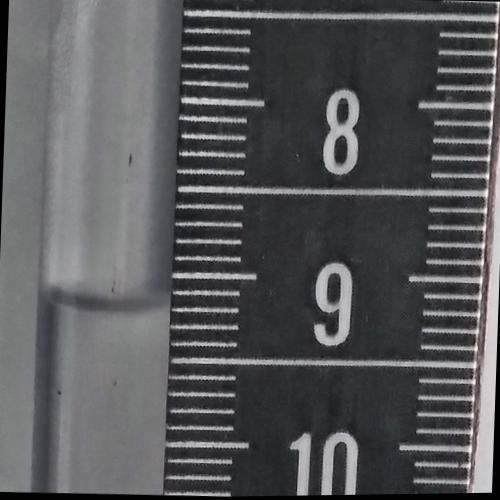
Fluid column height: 9.2 cm